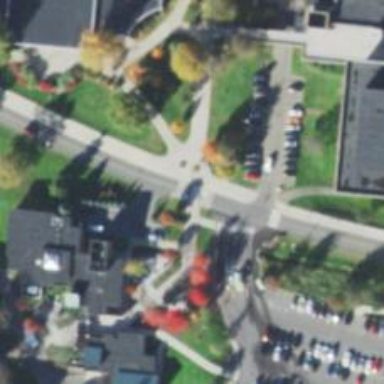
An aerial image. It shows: Marked crossing on footway.